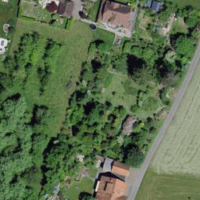
EUNIS habitat code: 55
Species observed at this site:
Geranium sanguineum